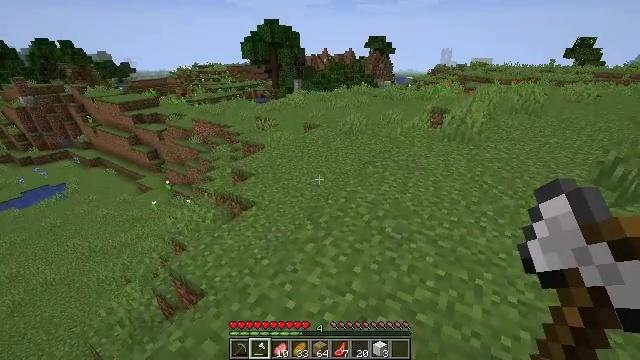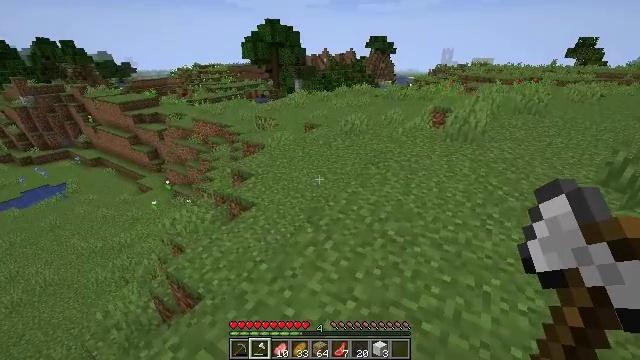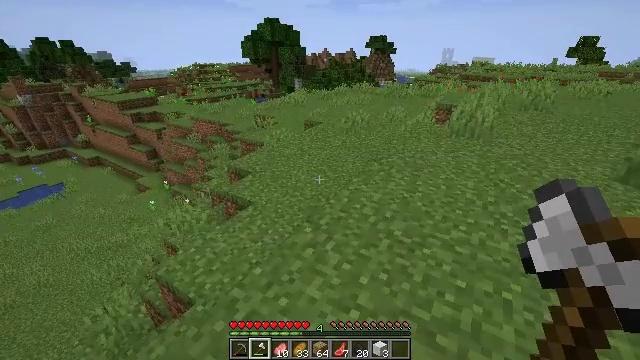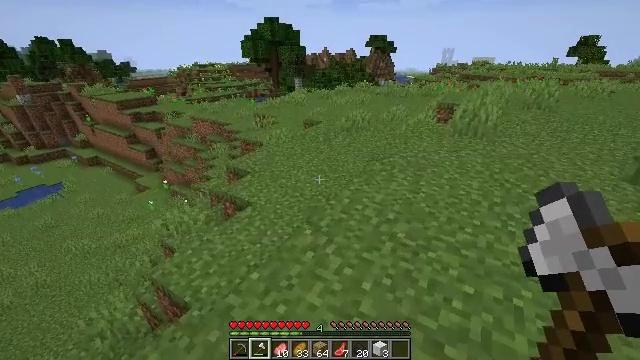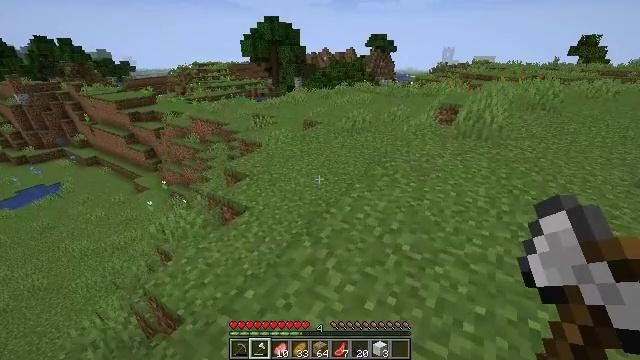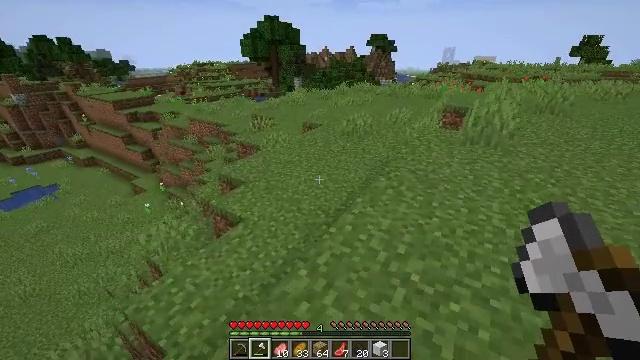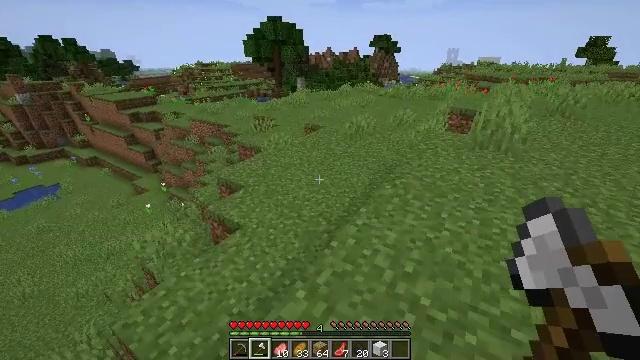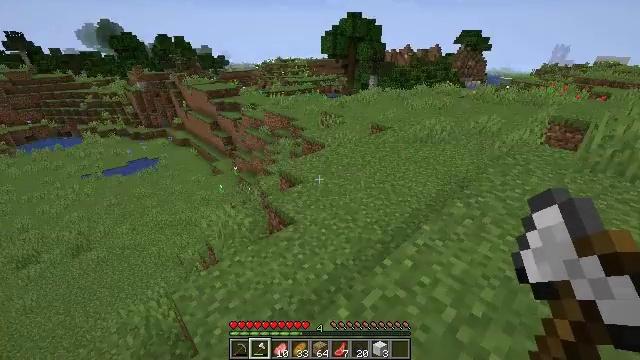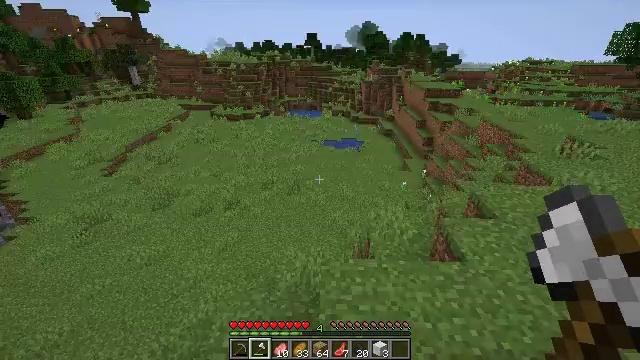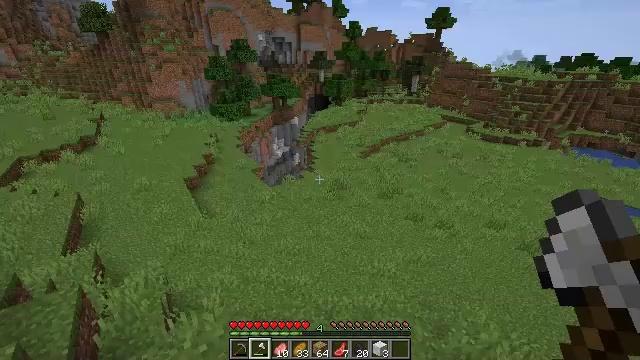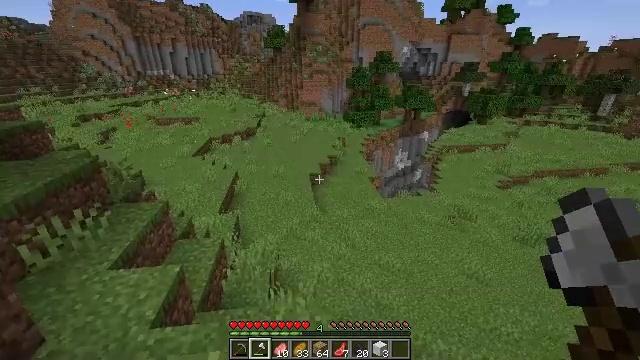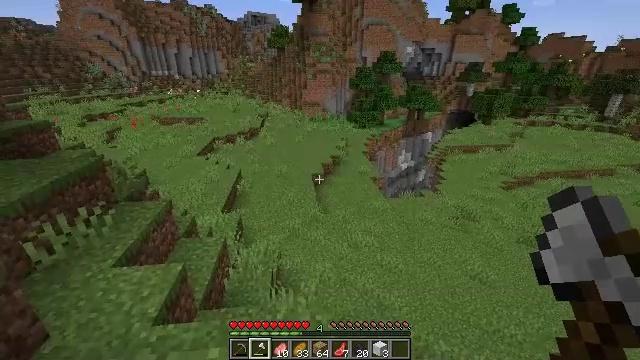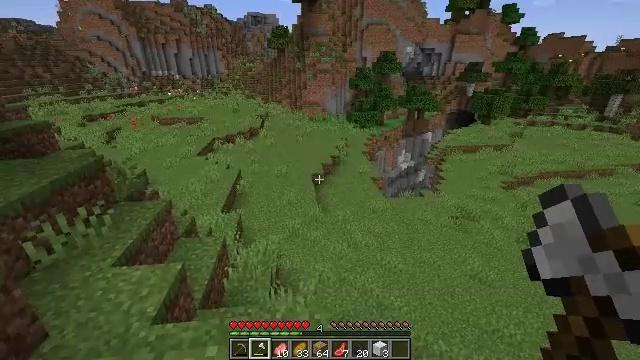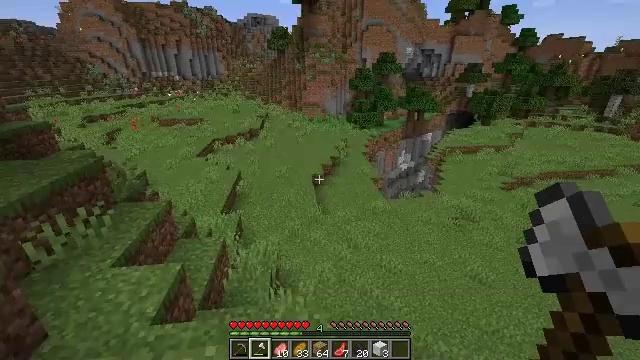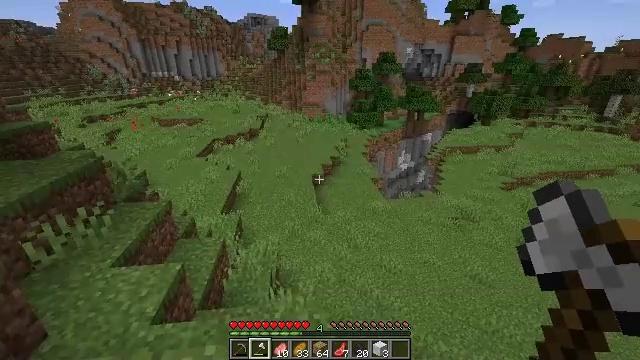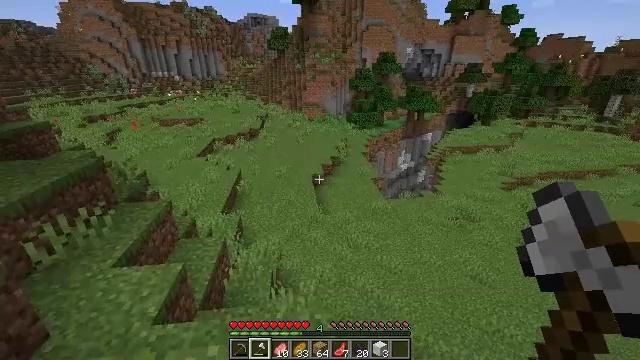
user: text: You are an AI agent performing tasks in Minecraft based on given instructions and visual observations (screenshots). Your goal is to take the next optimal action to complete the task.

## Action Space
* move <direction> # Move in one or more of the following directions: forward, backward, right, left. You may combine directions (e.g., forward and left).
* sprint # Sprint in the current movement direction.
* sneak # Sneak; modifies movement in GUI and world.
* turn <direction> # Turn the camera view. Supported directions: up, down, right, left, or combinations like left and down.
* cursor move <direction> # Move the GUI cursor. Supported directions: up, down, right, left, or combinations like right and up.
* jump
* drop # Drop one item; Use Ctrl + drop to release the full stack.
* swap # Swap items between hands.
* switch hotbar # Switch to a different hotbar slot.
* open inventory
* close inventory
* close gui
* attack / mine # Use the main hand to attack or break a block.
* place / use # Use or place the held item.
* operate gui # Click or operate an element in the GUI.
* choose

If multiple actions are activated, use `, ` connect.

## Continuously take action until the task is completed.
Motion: motion action
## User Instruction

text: Open the crafting table and craft the campfire.
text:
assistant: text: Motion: move forward
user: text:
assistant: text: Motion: move forward
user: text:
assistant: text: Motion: move forward
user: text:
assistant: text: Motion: move forward
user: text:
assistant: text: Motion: move forward
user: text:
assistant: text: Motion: move forward
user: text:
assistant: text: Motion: move forward, turn left
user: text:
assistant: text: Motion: move forward, turn left
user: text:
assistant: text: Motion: turn left and up
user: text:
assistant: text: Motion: turn left and up
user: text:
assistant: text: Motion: no_op
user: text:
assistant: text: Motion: no_op
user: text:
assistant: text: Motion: no_op
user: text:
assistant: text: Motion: no_op
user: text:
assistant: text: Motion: move left
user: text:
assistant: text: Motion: move forward and move left
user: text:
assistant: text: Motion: move forward and move left
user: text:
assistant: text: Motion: move forward and move left
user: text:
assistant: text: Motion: move forward and move left
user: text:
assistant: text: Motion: move forward and move left
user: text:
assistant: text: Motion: move forward and move left
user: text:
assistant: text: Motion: move forward and move left
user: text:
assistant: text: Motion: move forward and move left
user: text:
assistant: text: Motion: move forward and move left
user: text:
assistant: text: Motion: move forward and move left
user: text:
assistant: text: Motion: move forward and move left
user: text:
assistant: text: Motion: move forward and move left
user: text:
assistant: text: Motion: move forward and move left
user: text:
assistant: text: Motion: move forward and move left
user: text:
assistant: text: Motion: move forward and move left